Interaction volume radius: 10 \u00c5
Interaction volume height: 30 \u00c5
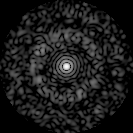
Disorder parameter: 0.8314